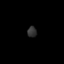
Tissue: skin
Cell type: Epithelial cells
Senescence score: 0.2589
Nuclear area (px): 99
Mean DAPI intensity: 48.566